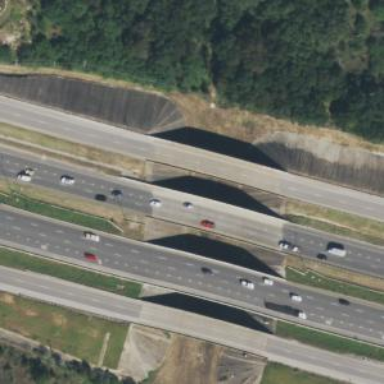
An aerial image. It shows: Viaduct bridge over secondary road with frontage road.